【题型】填空题　【知识点】立体几何　【难度】hard
设 \(\lambda \in \mathbf{R}\)，在如图所示的平行六面体 \(ABCD-A_1B_1C_1D_1\) 中，\(\angle A_1AB = \angle A_1AD = \angle BAD = \frac{\pi}{3}\)，\(AA_1 = 2\)，\(AB = AD = 1\)，点 \(M\) 是棱 \(C_1D_1\) 的中点，\(\overrightarrow{A_1N} = \lambda \overrightarrow{A_1D_1}\)，若 \(\overrightarrow{AM} \cdot \overrightarrow{CN} = 2\)，则 \(\lambda\) 的值为 \underline{\quad\quad}。

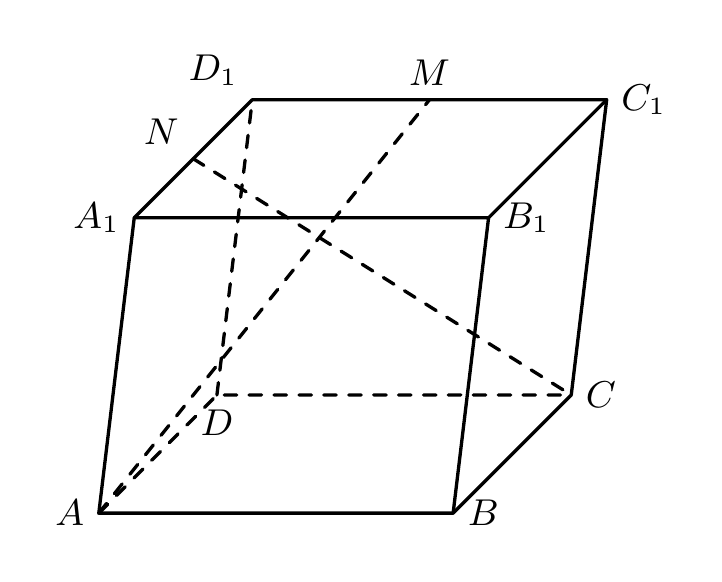
【解答】
\noindent
\textbf{【答案】} \(\boldsymbol{\frac{1}{3}}\)

\vspace{0.3cm}
\noindent
\textbf{【知识点】} 用定义求向量的数量积、空间向量数量积的应用、用空间基底表示向量

\vspace{0.3cm}
\noindent
\textbf{【分析】} 以 \(\overrightarrow{AB}, \overrightarrow{AD}, \overrightarrow{AA_1}\) 为基底表示 \(\overrightarrow{AM}, \overrightarrow{CN}\)，结合题意运用数量积及向量数乘运算即可求解。

\vspace{0.3cm}
\noindent
\textbf{【详解】}
\[
\overrightarrow{A_1N} = \lambda \overrightarrow{A_1D_1} = \lambda \overrightarrow{AD},
\]
\[
\overrightarrow{AM} = \overrightarrow{AD_1} + \overrightarrow{D_1M} = \overrightarrow{AD} + \overrightarrow{AA_1} + \frac{1}{2}\overrightarrow{AB},
\]
\[
\overrightarrow{CN} = \overrightarrow{AN} - \overrightarrow{AC} = \overrightarrow{AA_1} + \overrightarrow{A_1N} - \overrightarrow{AB} - \overrightarrow{AD}
\]
\[
= \overrightarrow{AA_1} + \lambda \overrightarrow{A_1D_1} - \overrightarrow{AB} - \overrightarrow{AD} = \overrightarrow{AA_1} + (\lambda - 1)\overrightarrow{AD} - \overrightarrow{AB},
\]
所以
\[
\overrightarrow{AM} \cdot \overrightarrow{CN} = \left(\overrightarrow{AD} + \overrightarrow{AA_1} + \frac{1}{2}\overrightarrow{AB}\right) \cdot \left(\overrightarrow{AA_1} + (\lambda - 1)\overrightarrow{AD} - \overrightarrow{AB}\right) = 2,
\]
\[
\overrightarrow{AD} \cdot \overrightarrow{AA_1} + (\lambda - 1)\overrightarrow{AD}^2 - \overrightarrow{AD} \cdot \overrightarrow{AB} + \overrightarrow{AA_1}^2 + (\lambda - 1)\overrightarrow{AD} \cdot \overrightarrow{AA_1} - \overrightarrow{AA_1} \cdot \overrightarrow{AB} + \frac{1}{2}\overrightarrow{AB} \cdot \overrightarrow{AA_1} + \frac{1}{2}\overrightarrow{AB} \cdot (\lambda - 1)\overrightarrow{AD} - \frac{1}{2}\overrightarrow{AB}^2 = 2
\]
由 \(\angle A_1AB = \angle A_1AD = \angle BAD = \frac{\pi}{3}\)，\(AA_1 = 2\)，\(AB = AD = 1\)，\\
可得
\[
1 \times 2 \times \frac{1}{2} + (\lambda - 1) \times 1 \times 1 \times \frac{1}{2} + 4 + (\lambda - 1) \times 1 \times 2 \times \frac{1}{2} - 2 \times 1 \times \frac{1}{2} + \frac{1}{2} \times 1 \times 2 \times \frac{1}{2} + \frac{1}{2}(\lambda - 1) \times 1 \times 1 \times \frac{1}{2} - \frac{1}{2} \times 1 = 2,
\]
\[
\frac{9}{4}(\lambda - 1) + \frac{7}{2} = 2,
\]
解得 \(\lambda = \frac{1}{3}\)。\\
故答案为：\(\boldsymbol{\frac{1}{3}}\)。